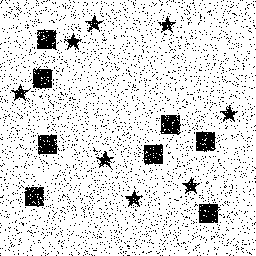
Squares: 8
Triangles: 0
Stars: 8
Total shapes: 16